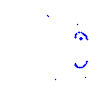
Particle: kaon